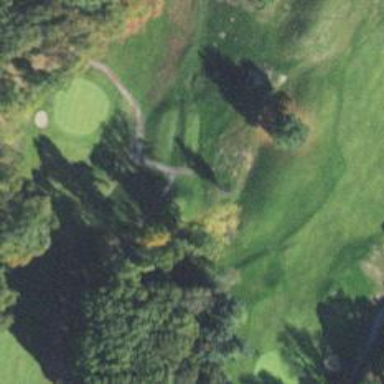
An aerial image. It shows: Pathway for golfing.